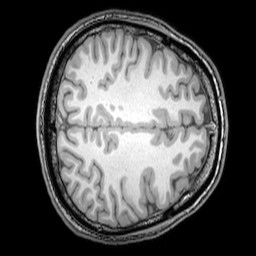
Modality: T1w
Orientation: axial
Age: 21
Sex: male
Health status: healthy
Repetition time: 0.081 s
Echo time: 0.037 s